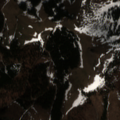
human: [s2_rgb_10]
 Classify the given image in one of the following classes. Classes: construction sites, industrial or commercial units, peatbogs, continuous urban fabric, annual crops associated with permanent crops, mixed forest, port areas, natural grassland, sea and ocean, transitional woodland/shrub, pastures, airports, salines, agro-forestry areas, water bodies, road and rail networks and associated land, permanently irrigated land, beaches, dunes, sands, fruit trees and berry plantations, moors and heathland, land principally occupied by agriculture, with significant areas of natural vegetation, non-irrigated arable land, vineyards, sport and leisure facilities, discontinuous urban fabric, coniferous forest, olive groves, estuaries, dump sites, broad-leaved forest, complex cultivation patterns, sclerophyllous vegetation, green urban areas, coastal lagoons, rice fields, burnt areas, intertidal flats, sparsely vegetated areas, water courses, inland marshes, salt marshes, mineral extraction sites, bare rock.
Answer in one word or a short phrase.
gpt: broad-leaved forest, coniferous forest, mixed forest, natural grassland